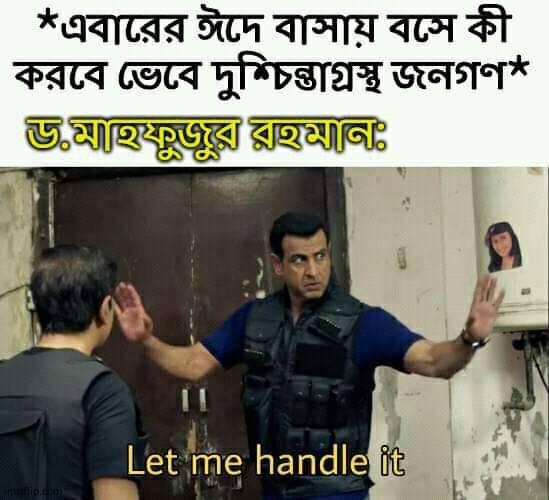
Caption: *এবারের ঈদে বাসায় বসে কী করবে ভেবে দুশ্চিন্তাগ্রস্থ জনগণ*   ড. মাহফুজুর রহমানঃ     Let me handle it
Label: hate